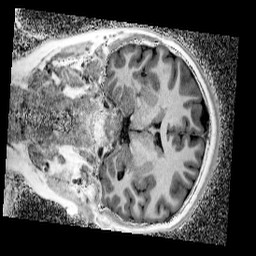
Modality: UNIT1_denoised
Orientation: coronal
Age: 12
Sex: male
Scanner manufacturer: siemens
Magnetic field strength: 3 T
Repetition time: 4 s
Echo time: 0.00299 s